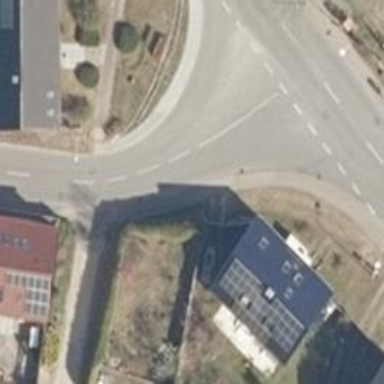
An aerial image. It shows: Secondary road with asphalt surface.